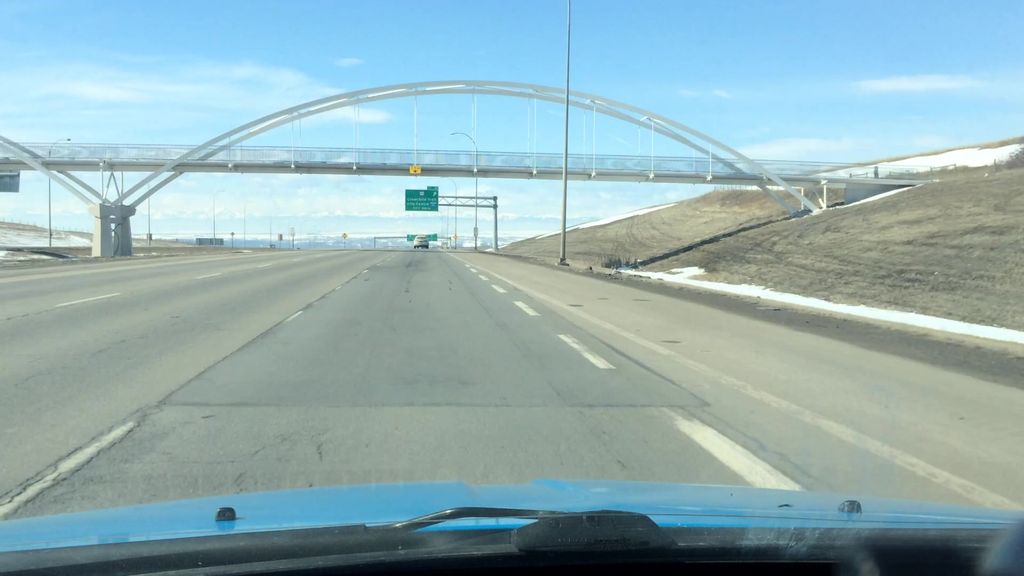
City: calgary